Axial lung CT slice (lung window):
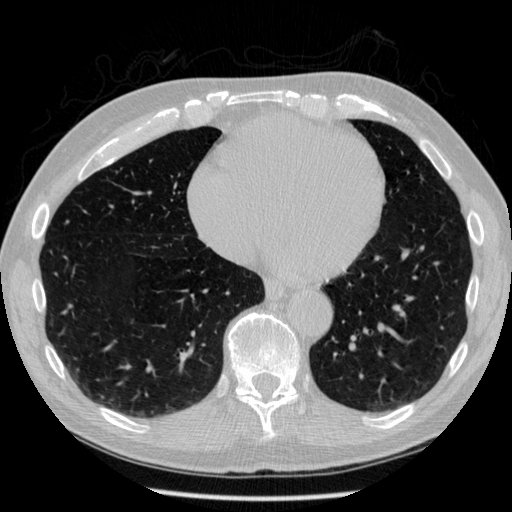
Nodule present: no